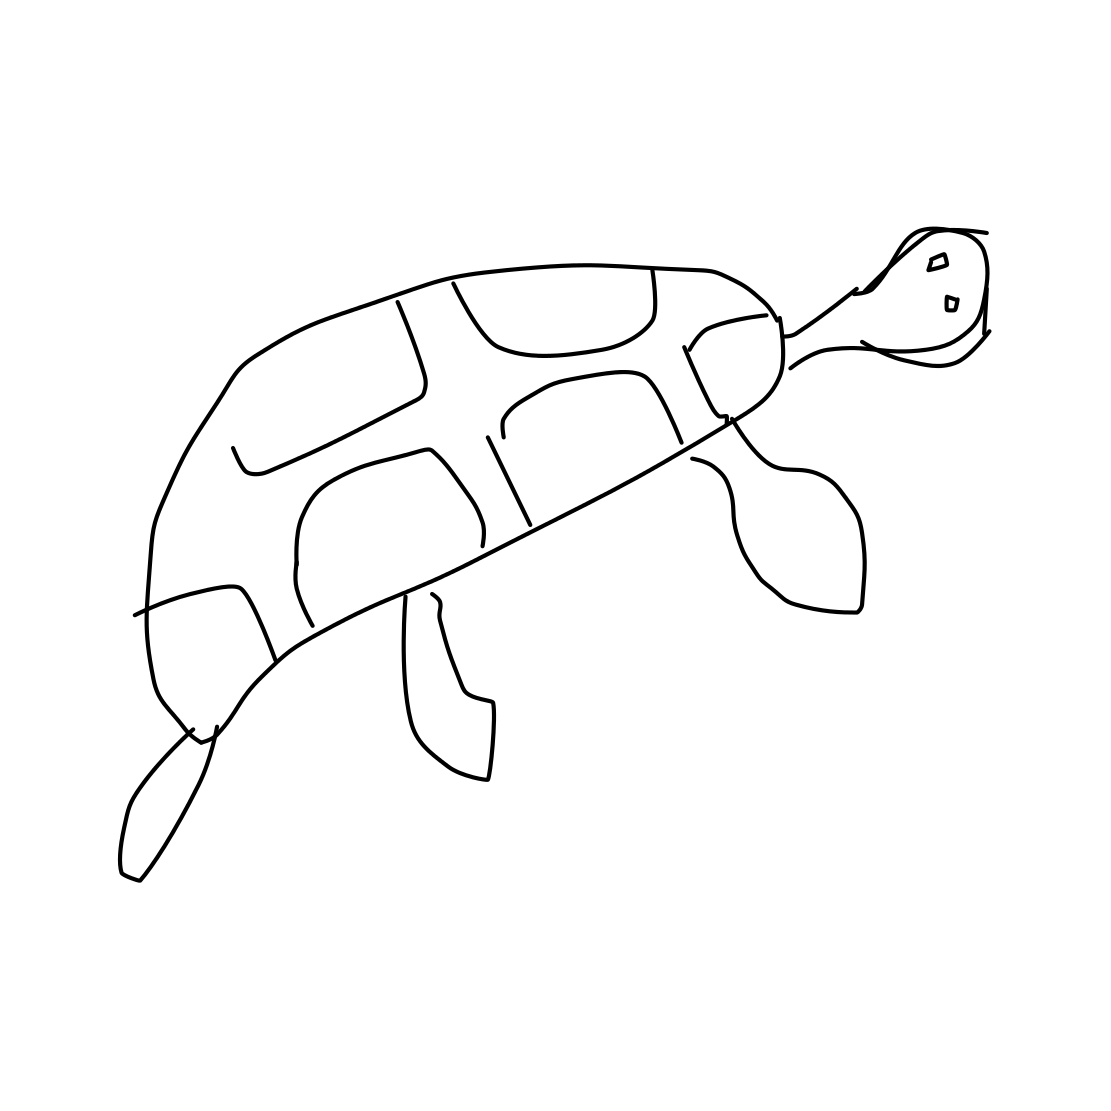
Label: sea turtle